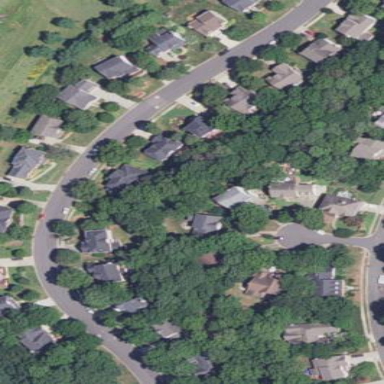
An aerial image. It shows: Residential area consisting of single-family homes.